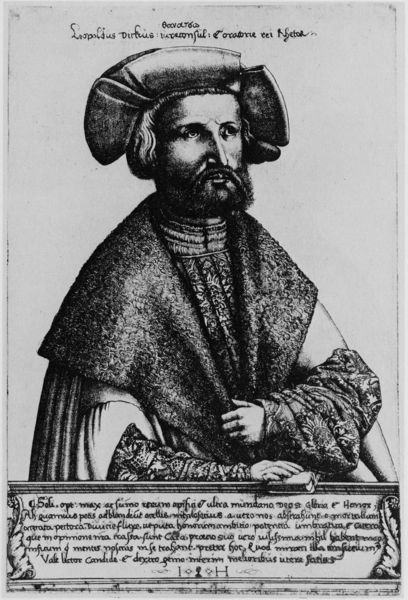
Titel: Bildnis des Leopold Dick
Künstler: Hieronymus Hopfer
Institution: (Seriendruck)
Schlagwörter: dunkel, hand, kopf, mann, schatten, umhang, weiß, finger, frisur, grau, haar, hell, hut, licht, mund, nase, schwarz, stirn, blick, alt, bart, hemd, mütze, arm, arme, augen, falten, kleidung, kragen, pelz, vollbart, ärmel, bildnis, hände, portrait, porträt, signatur, gewand, haare, mantel, reich, stoffe, adel, kaufmann, locken, renaissance, schrift, wangen, papier, grafik, graphik, tafel, falte, inschrift, revers, ring, buch, druck, radierung, stich, text, backenbart, brokat, damast, barett, wams, schwart, edelmann, heilig, kupferstich, wertvoll, kostbar, latein, lateinisch, kleine hände, unfug